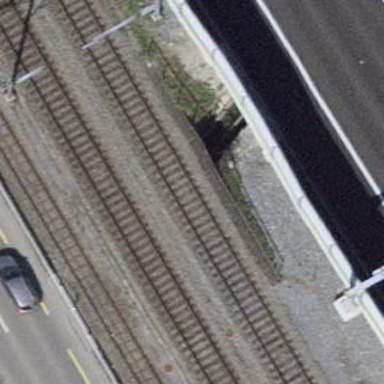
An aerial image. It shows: There is tunnel.